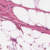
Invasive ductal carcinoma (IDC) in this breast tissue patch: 0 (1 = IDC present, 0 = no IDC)